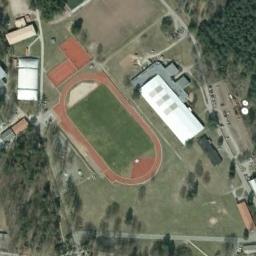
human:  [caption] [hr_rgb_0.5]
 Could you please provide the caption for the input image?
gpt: There are many trees near the ground track field .

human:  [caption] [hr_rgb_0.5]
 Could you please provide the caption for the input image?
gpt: The ground track field is surrounded by some trees and buildings .

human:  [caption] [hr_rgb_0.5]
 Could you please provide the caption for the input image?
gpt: Track and field next to lawns, Woods and buildings .

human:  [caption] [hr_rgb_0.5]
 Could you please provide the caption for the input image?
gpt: There is a track and field at the bottom of the picture .

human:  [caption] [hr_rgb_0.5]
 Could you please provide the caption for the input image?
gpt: A ground track field with a red track beside two white buildings .